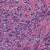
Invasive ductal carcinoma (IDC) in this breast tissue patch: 1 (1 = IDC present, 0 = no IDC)